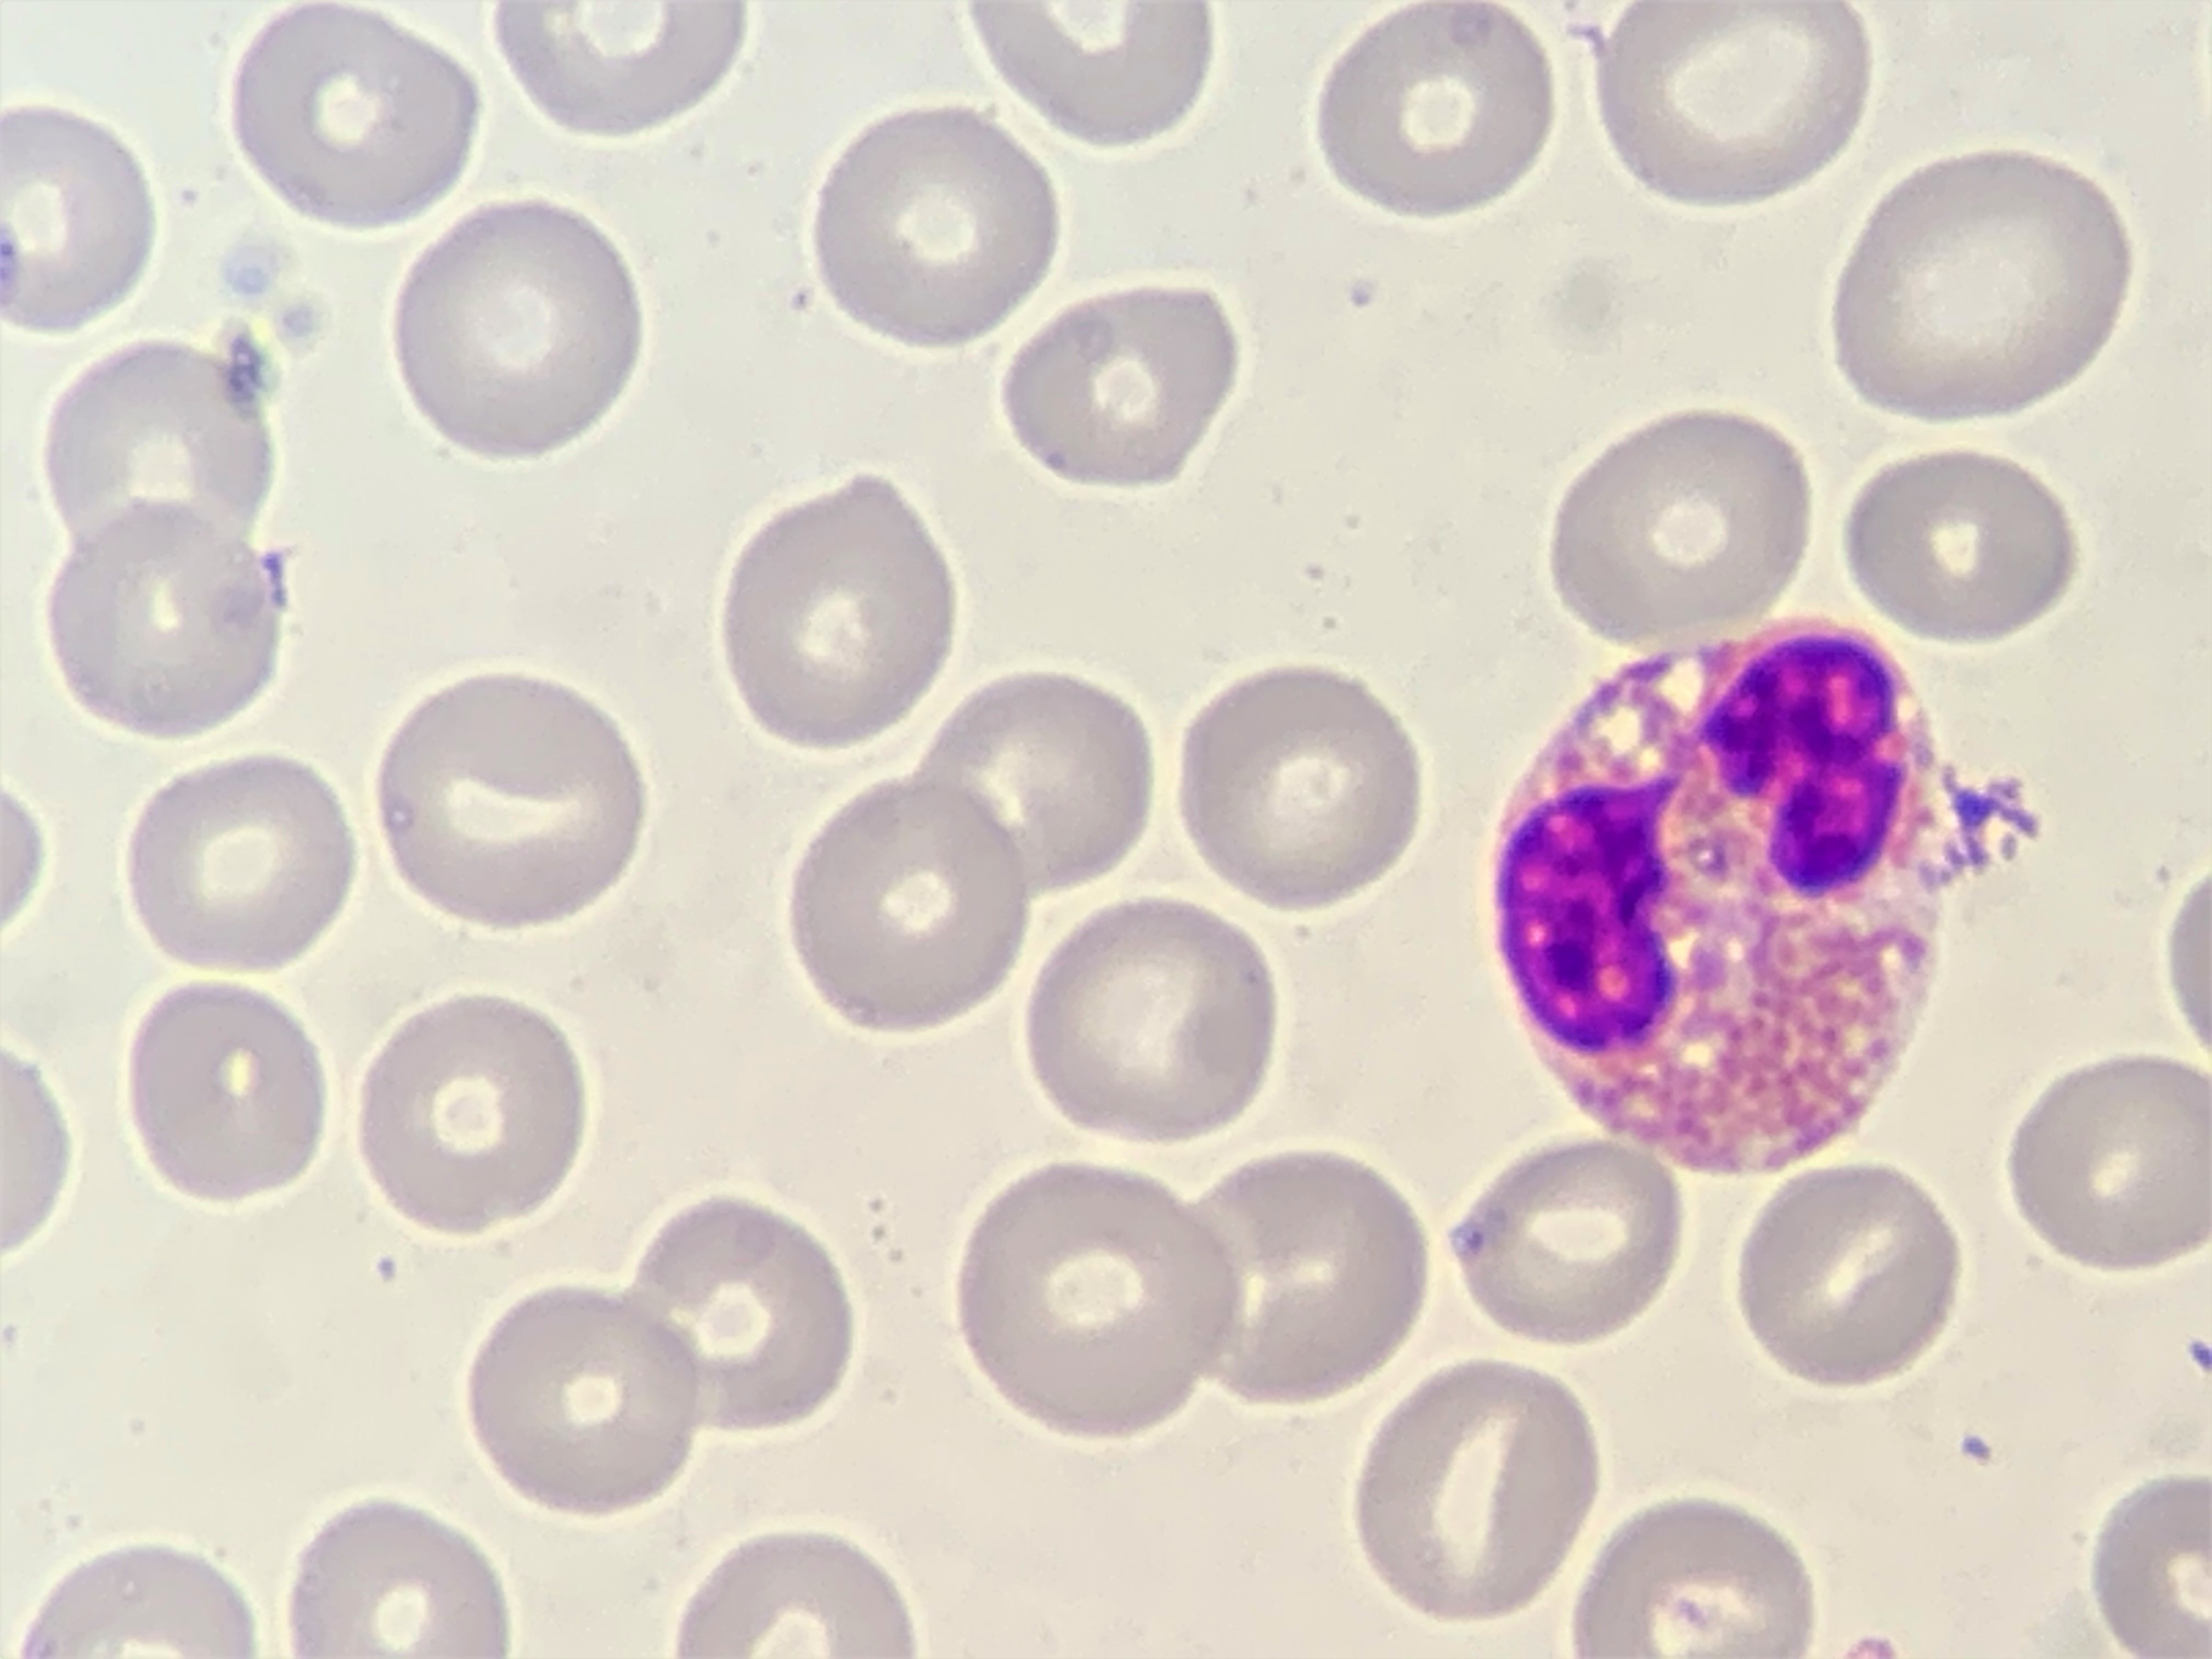
Cell type: EOSINOPHILS